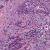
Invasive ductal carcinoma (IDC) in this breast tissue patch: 1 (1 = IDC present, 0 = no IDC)